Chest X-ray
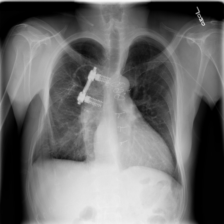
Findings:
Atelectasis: negative
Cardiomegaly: negative
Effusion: negative
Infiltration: positive
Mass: negative
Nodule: negative
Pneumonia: negative
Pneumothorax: negative
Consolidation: negative
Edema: negative
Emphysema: negative
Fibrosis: negative
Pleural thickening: negative
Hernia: negative